Question: When the submit is pressed I want to alert the value of the switch, however it is not working as planned
jsFiddle
<URL>
JS
'''
$('#newevent1info').submit(function (event) {
var val = $('#newevent1').slider().value;
alert(val);
}
'''
ALSO for some reason its creating a slider in my header:

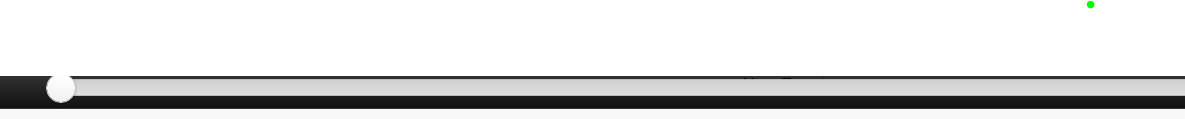
Answer: you should use 'val()' not 'value'
check this <URL>